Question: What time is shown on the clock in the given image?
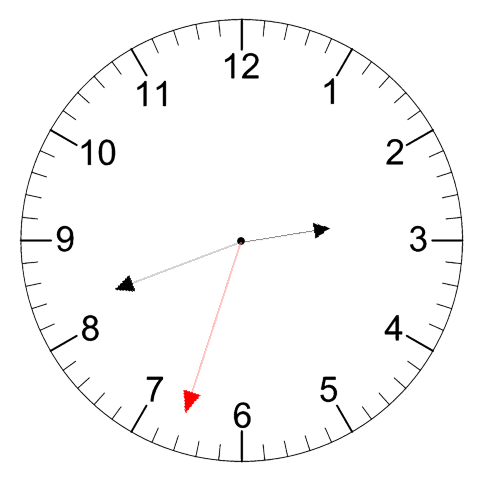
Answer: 02:41:33